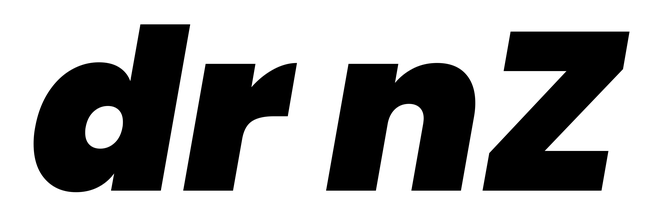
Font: Poppins-BlackItalic